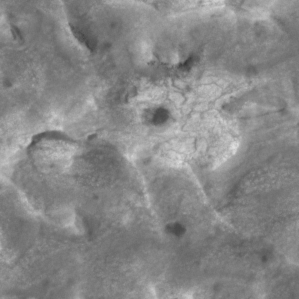
Label: non_frost